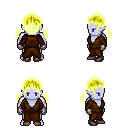
a pixel art fantasy rpg character, male body template, dark elf, purple skin, brown robe, teal pants, gold twin-tailed hairstyle, metal gloves, maroon shoes, four views (front, back, left, right), 2x2 character sprite sheet, small pixel art, hard edges, no anti-aliasing